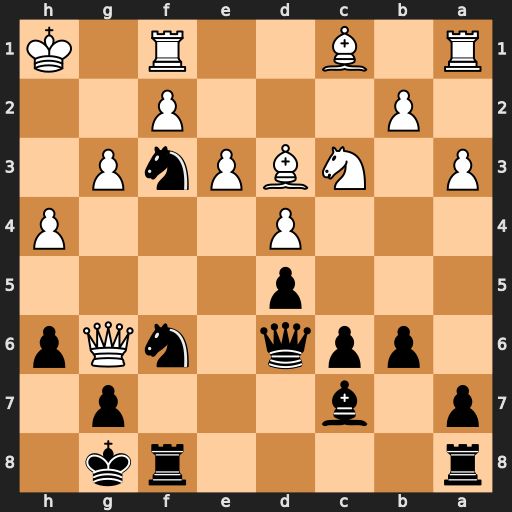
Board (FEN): r4rk1/p1b3p1/1ppq1nQp/3p4/3P3P/P1NBPnP1/1P3P2/R1B2R1K
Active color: b
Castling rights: -
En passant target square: -
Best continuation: Nxh4 f4 Nxg6